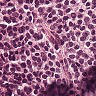
Metastatic tissue present: no